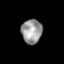
Tissue: skin
Cell type: Epithelial cells
Senescence score: 0.2385
Nuclear area (px): 487
Mean DAPI intensity: 154.641